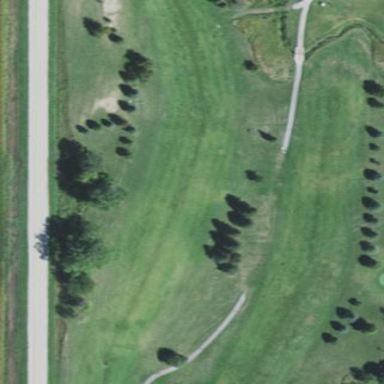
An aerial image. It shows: Golf fairway surrounded by grass.